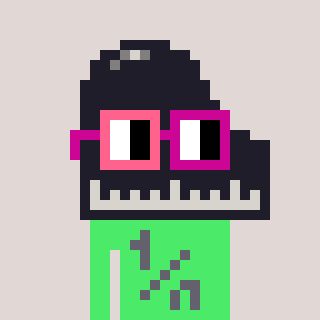
a pixel art character with square pink and red glasses, a piano-shaped head and a teal-colored body on a warm background